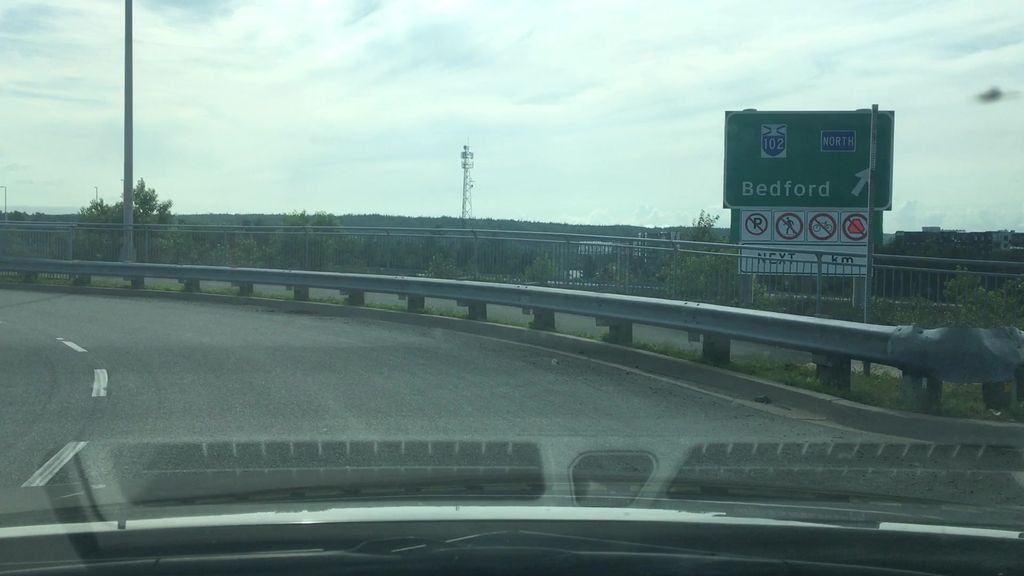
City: halifax